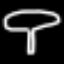
Label: mushroom